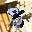
Label: 8